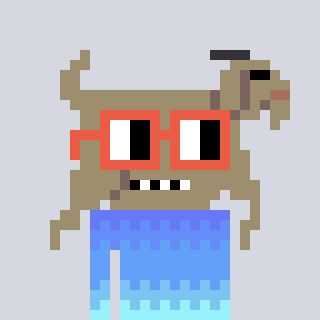
a pixel art character with square orange glasses, a goat-shaped head and a foggrey-colored body on a cool background